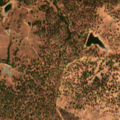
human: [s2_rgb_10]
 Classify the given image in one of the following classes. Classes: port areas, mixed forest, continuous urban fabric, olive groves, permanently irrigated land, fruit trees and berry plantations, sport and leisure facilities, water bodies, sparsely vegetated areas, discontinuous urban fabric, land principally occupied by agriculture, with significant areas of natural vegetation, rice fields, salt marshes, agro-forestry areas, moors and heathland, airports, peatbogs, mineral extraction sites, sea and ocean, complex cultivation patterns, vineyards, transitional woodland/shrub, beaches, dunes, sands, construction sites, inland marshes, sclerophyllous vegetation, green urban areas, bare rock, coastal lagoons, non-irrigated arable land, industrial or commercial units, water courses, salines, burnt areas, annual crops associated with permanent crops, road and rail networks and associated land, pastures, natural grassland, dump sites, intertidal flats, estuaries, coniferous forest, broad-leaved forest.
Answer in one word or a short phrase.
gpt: pastures, agro-forestry areas, broad-leaved forest